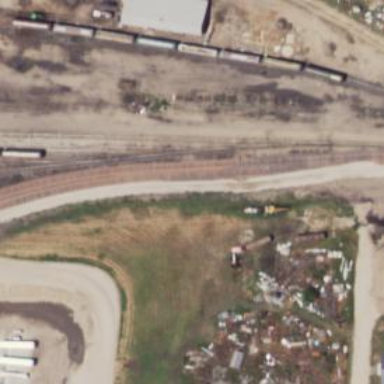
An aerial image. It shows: Railway siding with rails.